Question: I am using an upload script that works great:
'''
// Create image from file
switch(strtolower($_FILES['fileField']['type'])) {
case 'image/jpeg':
$image = imagecreatefromjpeg($_FILES['fileField']['tmp_name']);
break;
case 'image/png':
$image = imagecreatefrompng($_FILES['fileField']['tmp_name']);
break;
case 'image/gif':
$image = imagecreatefromgif($_FILES['fileField']['tmp_name']);
break;
default:
exit('Unsupported type: '.$_FILES['fileField']['type']);
}
// Get current dimensions
$old_width = imagesx($image);
$old_height = imagesy($image);
// Target dimensions for large version
$max_width = '600';
if($max_width > $old_width) {
$max_width = $old_width;
}
$max_height = ($old_height/$old_width)* $max_width;
// Get current dimensions
$old_width = imagesx($image);
$old_height = imagesy($image);
// Calculate the scaling we need to do to fit the image inside our frame
$scale = min($max_width/$old_width, $max_height/$old_height);
// Get the new dimensions
$new_width = ceil($scale*$old_width);
$new_height = ceil($scale*$old_height);
// Create new empty image
$new = imagecreatetruecolor($new_width, $new_height);
// Resize old image into new
imagecopyresampled($new, $image, 0, 0, 0, 0, $new_width, $new_height, $old_width, $old_height);
//Output the image to a file
imagejpeg($new, $folder.$newFileName,100);
// Destroy resources
imagedestroy($image);
imagedestroy($new);
'''
I want to place this script inside a function so I can run it several times, each time using a different $max_width value and thereby create multiple copies of the same image in different sizes without having to duplicate all that code over and over again.
Here is my attempt:
'''
// Create image from file
switch(strtolower($_FILES['fileField']['type'])) {
case 'image/jpeg':
$image = imagecreatefromjpeg($_FILES['fileField']['tmp_name']);
break;
case 'image/png':
$image = imagecreatefrompng($_FILES['fileField']['tmp_name']);
break;
case 'image/gif':
$image = imagecreatefromgif($_FILES['fileField']['tmp_name']);
break;
default:
exit('Unsupported type: '.$_FILES['fileField']['type']);
}
function resizeAndPlaceFile($target_max_width) {
global $image;
// Get current dimensions
$old_width = imagesx($image);
$old_height = imagesy($image);
// Target dimensions for large version
$max_width = $target_max_width;
if($max_width > $old_width) {
$max_width = $old_width;
}
$max_height = ($old_height/$old_width)* $max_width;
// Get current dimensions
$old_width = imagesx($image);
$old_height = imagesy($image);
// Calculate the scaling we need to do to fit the image inside our frame
$scale = min($max_width/$old_width, $max_height/$old_height);
// Get the new dimensions
$new_width = ceil($scale*$old_width);
$new_height = ceil($scale*$old_height);
// Create new empty image
$new = imagecreatetruecolor($new_width, $new_height);
// Resize old image into new
imagecopyresampled($new, $image, 0, 0, 0, 0, $new_width, $new_height, $old_width, $old_height);
//Output the image to a file
imagejpeg($new, $folder.$newFileName,100);
// Destroy resources
imagedestroy($image);
imagedestroy($new);
}
resizeAndPlaceFile('600');
'''
As you can see, all I have done was put the code inside a function, add the global $image variable, change the hard-coded $max_width value to be equals to $target_max_width which is defined at the bottom when I call the function with the necessary parameter.
Instead of seeing a successful upload message I am seeing these symbols all over my screen:

Why does my upload script not work when placed inside a function using PHP?
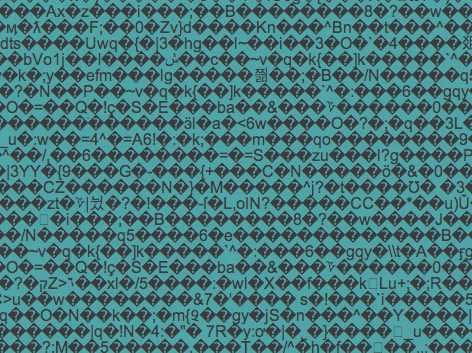
Answer: Function 'imagejpeg()' accepts 3 parameters '$image', '$filename' and '$quality'. If the parameter '$filename' is 'null' or not set, the image stream will be outputted directly to browser.
So, your problem is that to save image you're using:
'''
imagejpeg($new, $folder.$newFileName, 100);
'''
But, variables '$folder' and '$newFileName' are undefined and passed to function as:
'''
imagejpeg($new, null, 100);
'''